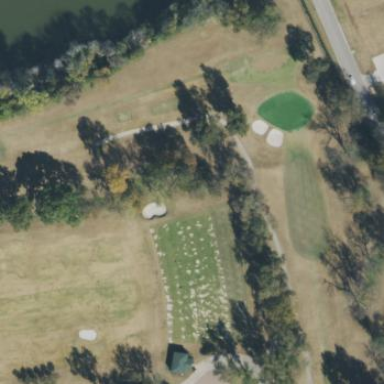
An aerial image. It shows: Grass area designated as golf tee.